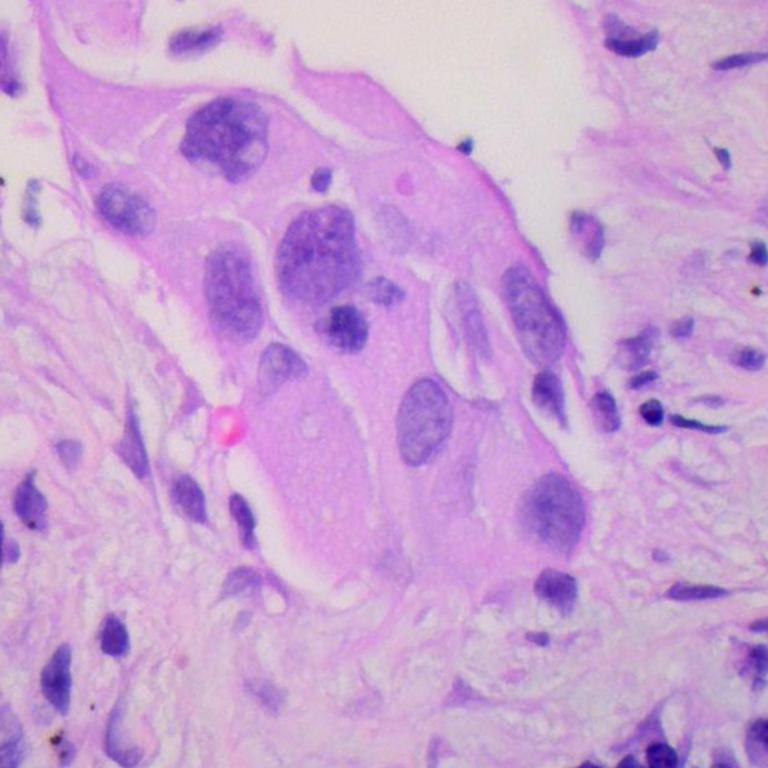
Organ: lung
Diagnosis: adenocarcinomas